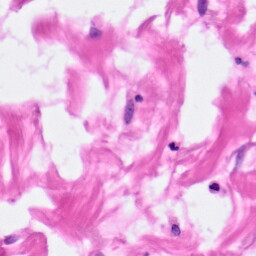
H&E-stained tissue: Pancreatic